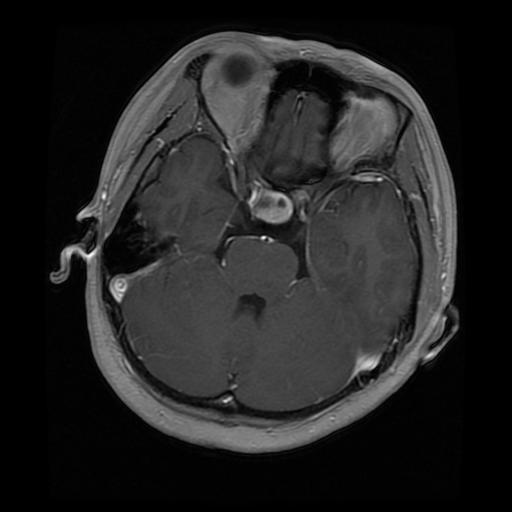
Label: pituitary